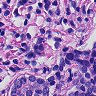
Metastatic tissue present: yes